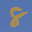
Label: 8